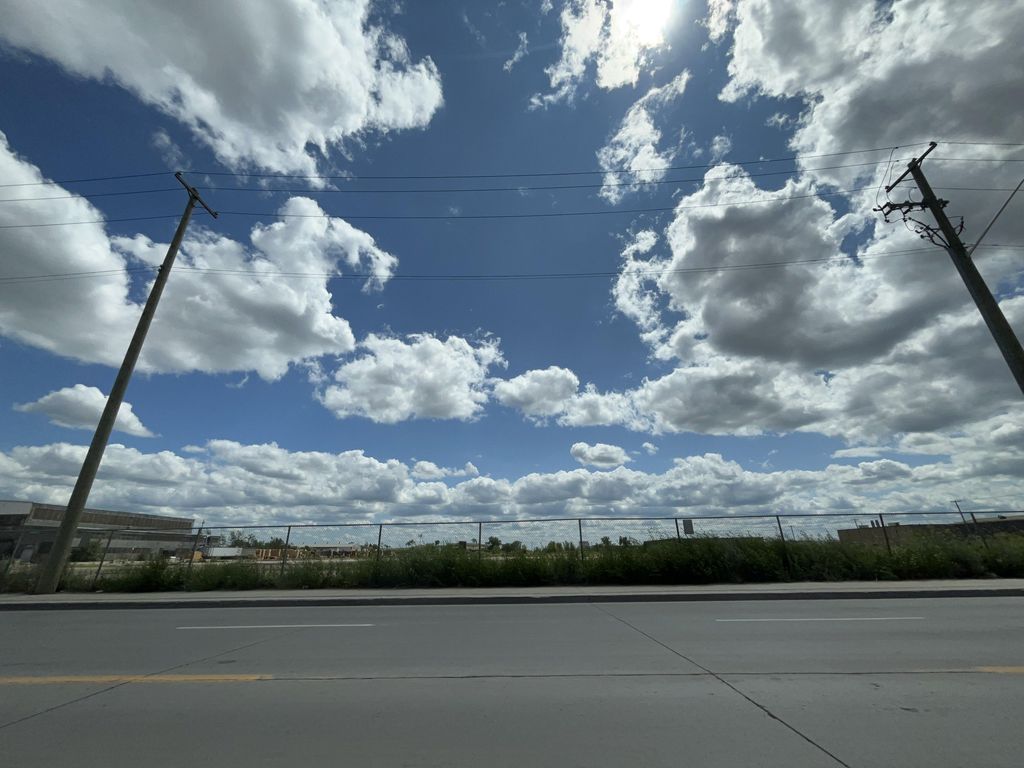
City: winnipeg